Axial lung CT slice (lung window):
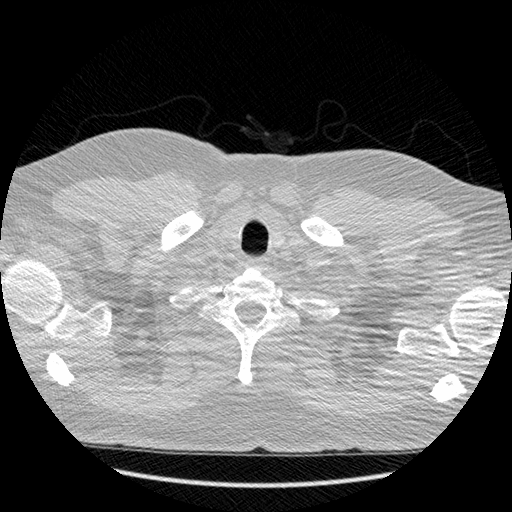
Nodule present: no